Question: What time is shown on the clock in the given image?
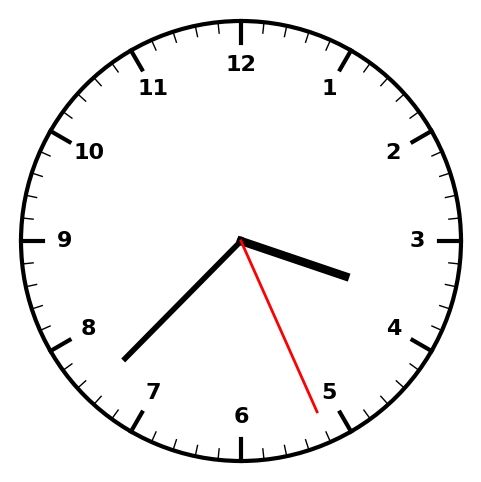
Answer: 03:37:26